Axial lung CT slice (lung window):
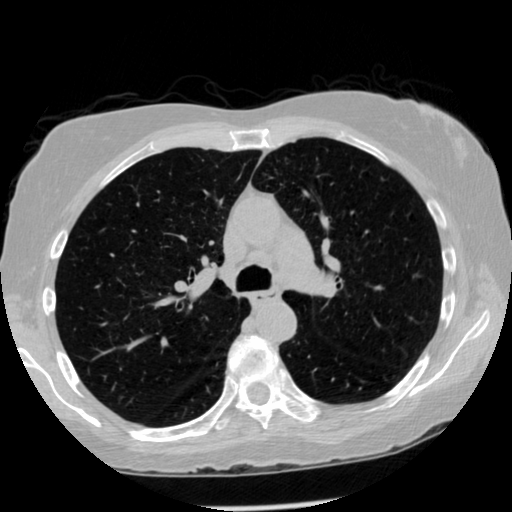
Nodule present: no